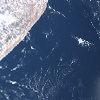
Label: water